Question: I try to have a button at the beginning of each line. I will use this button to open a line on a pop up windows.
I know it is not hard to do but somehow I am struggling to place the button at the beginning of a line.
To give you the context of my code. I generate my table after an 'SQL' query, so I don't know how many lines I will have.
Here is the code :
'''
$result = Db::query($requete);
$texte = "<table class='table table-bordered table-sm'><thead>$table_header</thead>";
$texte .= "<tbody>";
if (!pg_num_rows($result)){
$nb_ligne = "Aucune ligne trouvee !";
}else{
$nb_ligne ="Nombre de lignes : ".pg_num_rows($result);
}
while($row = pg_fetch_row($result)){
$texte .= "<tr>";
foreach ($row as $value){
$texte .= "<td><button type='button' class='btn btn-primary' onclick=''></button></td><td style='word-break: keep-all'>$value</td>";
}
$texte .= "</tr>";
}
$texte .= "</tbody></table>";
$response = new Response();
$response->assign('nb_ligne', 'innerHTML', $nb_ligne);
$response->assign('tableau_resultat', 'innerHTML', $texte);
return $response;
'''
I first create the header of my table. '$table_header' contains '<th>' tags and header value. Then I loop on each line of the dataset returned by my query. For each line, I create '<tr>' tag and for each value I create '<td>' tag. I use 'Jaxon' (PHP lib to do AJAX) to display my table.
I tried to put a button at the beginning but they are displayed before my table.
I get this ouput :

The buttons are the blue boxes on the left above headers.
I want them to be on the left of each lines apart from header line.
I want to learn from this, so, if possible, explain to me what I'm doing wrong here, or if my approach is lacking insight.
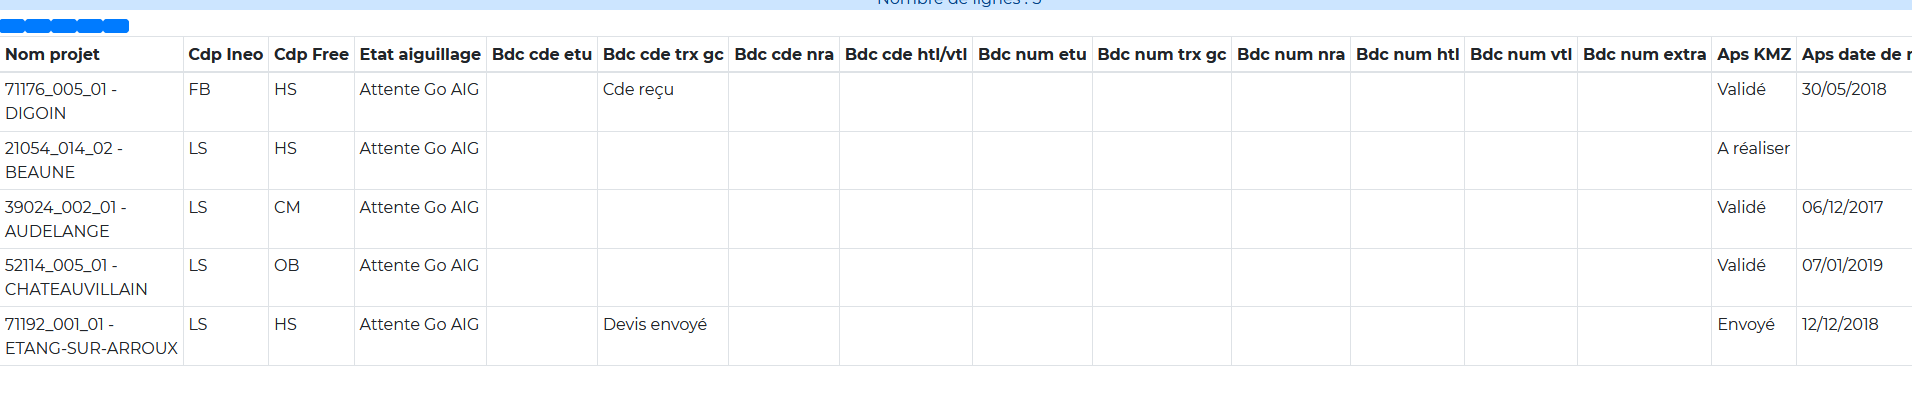
Answer: You want the buttons only once per row - why are you creating a button for each column ?!
'''
while($row = pg_fetch_row($result)){
$texte .= "<tr><td><button type='button' class='btn btn-primary' onclick=''></button></td>";
foreach ($row as $value){
$texte .= "<td style='word-break: keep-all'>$value</td>";
}
$texte .= "</tr>";
}
'''
You should also put an empty cell on the left of your header.